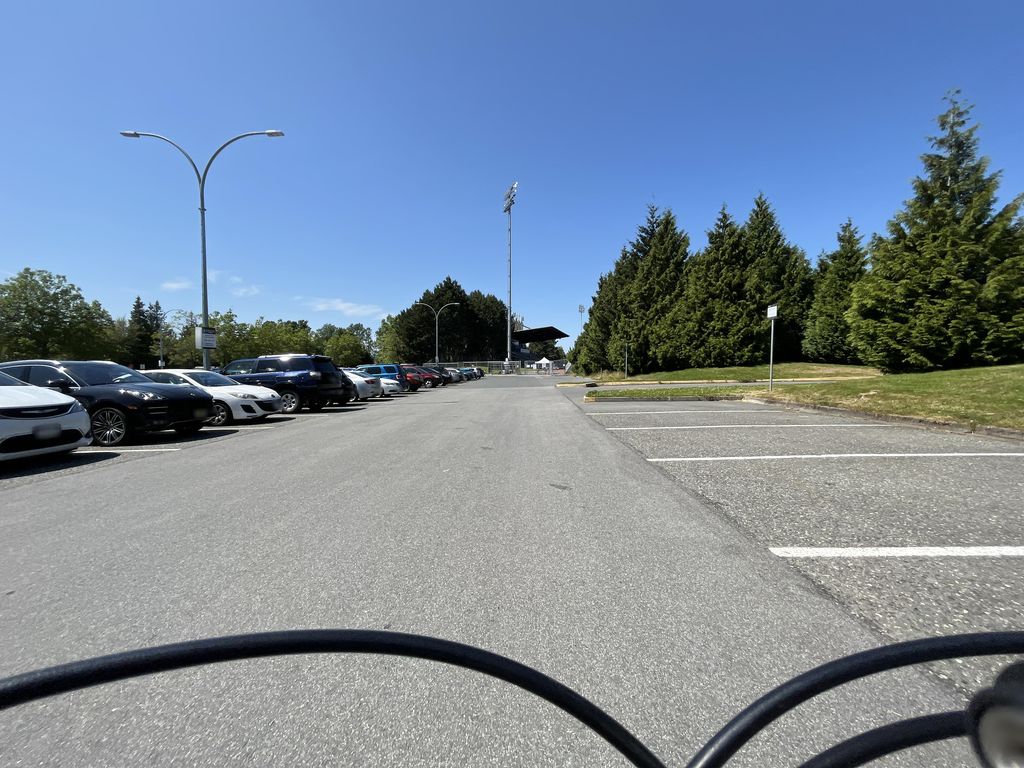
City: victoria